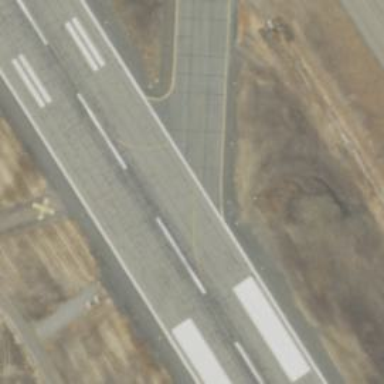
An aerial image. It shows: View of taxiway at the airport.